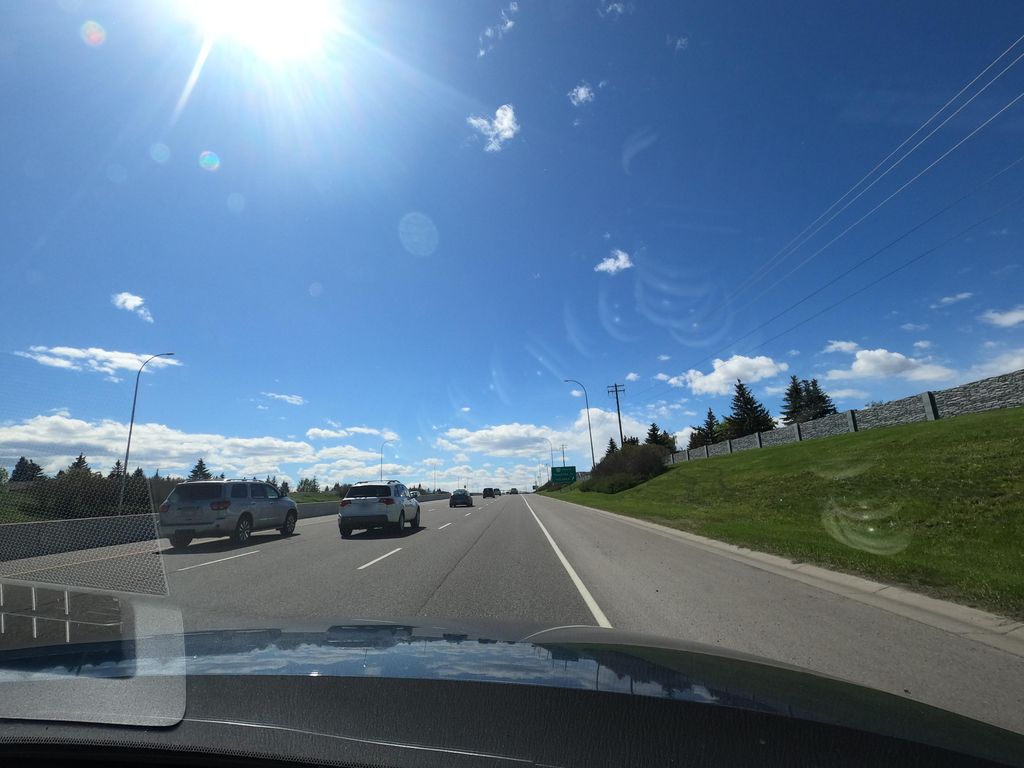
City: calgary